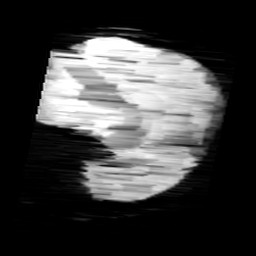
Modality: minIP
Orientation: sagittal
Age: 14
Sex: female
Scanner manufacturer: siemens
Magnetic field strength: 3 T
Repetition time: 0.027 s
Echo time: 0.02 s